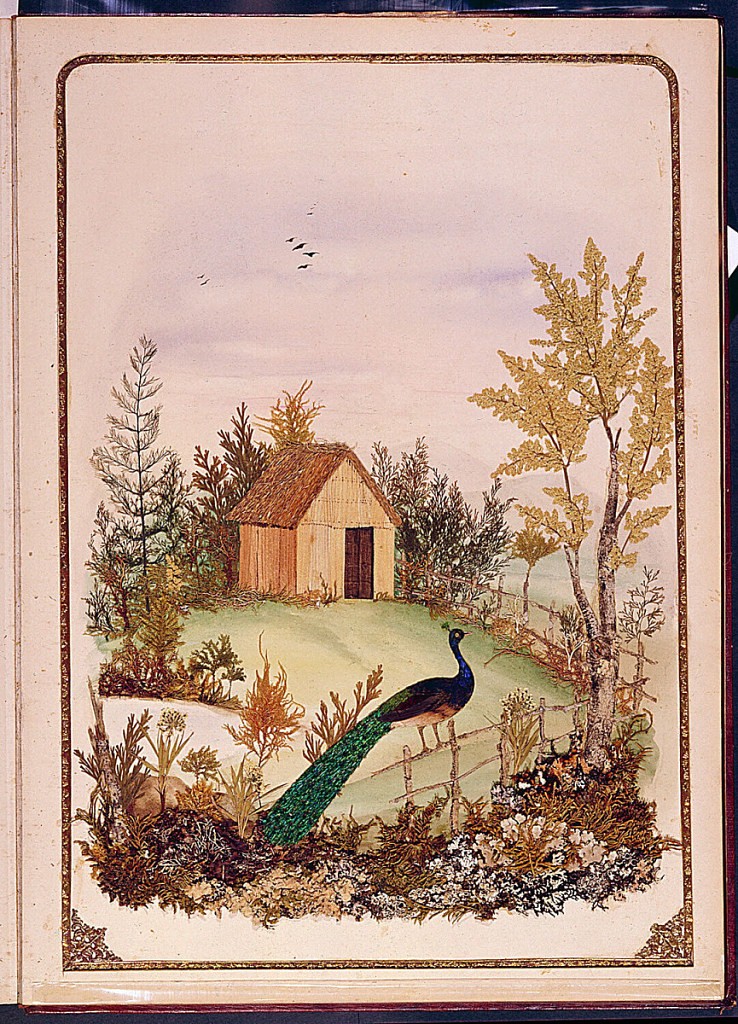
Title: Album Pintoresco Herbario
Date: ca. 1872
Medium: Pressed flowers in purple leather binding studded with mother-of-pearl
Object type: Album
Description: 1960-128-3: Album of pressed flower pictures.  Large quarto, t...;     1960-128-3-1: Album of pressed flower pictures.  Large quarto, t...;     1960-128-3-2: Album of pressed flower pictures.  Large quarto, t...;     1960-128-3-3: Album of pressed flower pictures.  Large quarto, t...;     1960-128-3-4: Album of pressed flower pictures.  Large quarto, t...;     1960-128-3-5: Album of pressed flower pictures.  Large quarto, t...;     1960-128-3-6: Album of pressed flower pictures.  Large quarto, t...;     1960-128-3-7: Album of pressed flower pictures.  Large quarto, t...;     1960-128-3-8: Album of pressed flower pictures.  Large quarto, t...